Interaction volume radius: 5 \u00c5
Interaction volume height: 10 \u00c5
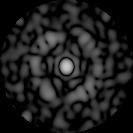
Disorder parameter: 0.782